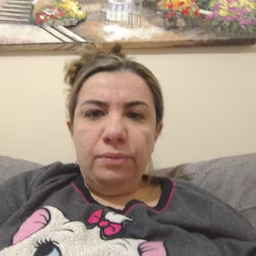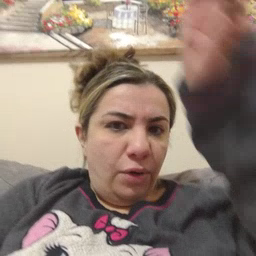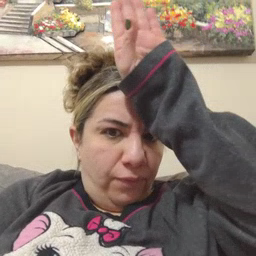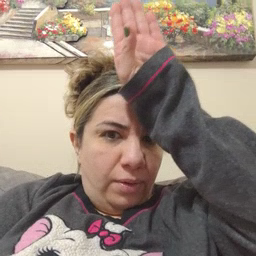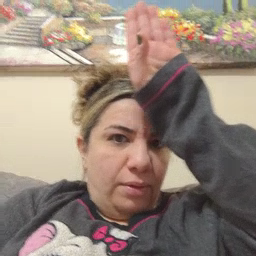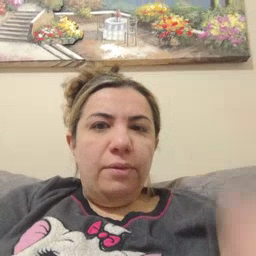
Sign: fireman